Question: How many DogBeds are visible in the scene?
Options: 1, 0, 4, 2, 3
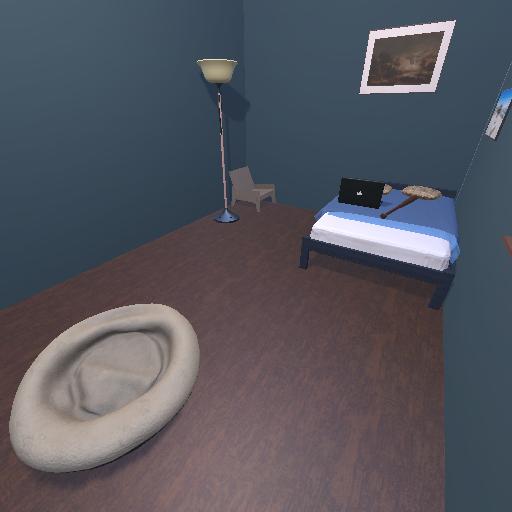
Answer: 1